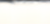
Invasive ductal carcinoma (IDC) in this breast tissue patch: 0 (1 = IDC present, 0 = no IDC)